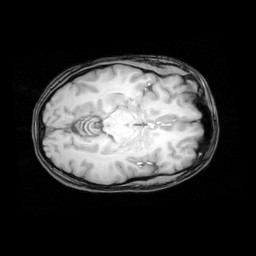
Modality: T1w
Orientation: axial
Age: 23
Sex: female
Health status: healthy
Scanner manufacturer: philips
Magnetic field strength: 3 T
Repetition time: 0.012 s
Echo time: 0.0037 s